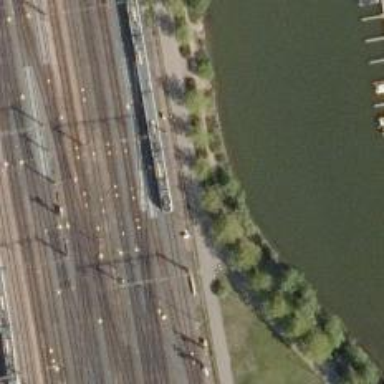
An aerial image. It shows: Asphalt cycleway.